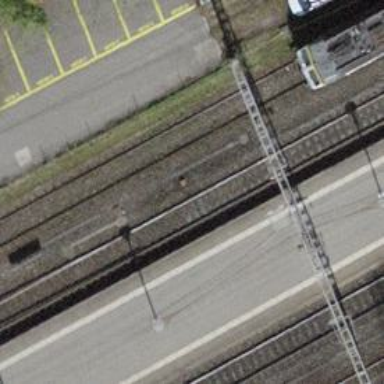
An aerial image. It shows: Single railway track with electrification through contact line.